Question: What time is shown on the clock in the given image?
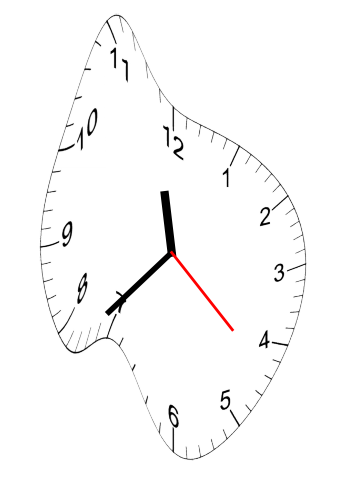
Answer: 11:37:22